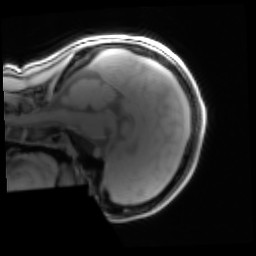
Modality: PDw
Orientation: sagittal
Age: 22
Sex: female
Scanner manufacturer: siemens
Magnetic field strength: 3 T
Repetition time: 0.25 s
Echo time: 0.00103 s